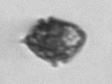
Label: Kryptoperidinium_triquetrum